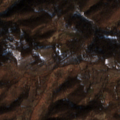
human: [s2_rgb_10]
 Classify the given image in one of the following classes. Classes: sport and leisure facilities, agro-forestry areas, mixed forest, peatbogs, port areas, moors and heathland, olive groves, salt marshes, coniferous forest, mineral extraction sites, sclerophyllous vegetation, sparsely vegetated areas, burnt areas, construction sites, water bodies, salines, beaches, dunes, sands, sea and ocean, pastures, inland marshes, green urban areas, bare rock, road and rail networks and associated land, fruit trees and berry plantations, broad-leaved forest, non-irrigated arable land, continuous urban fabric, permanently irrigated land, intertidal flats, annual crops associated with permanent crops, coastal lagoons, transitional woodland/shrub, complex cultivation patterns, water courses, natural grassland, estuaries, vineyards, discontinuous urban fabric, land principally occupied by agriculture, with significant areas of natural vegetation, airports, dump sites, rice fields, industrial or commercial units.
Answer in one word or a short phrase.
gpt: land principally occupied by agriculture, with significant areas of natural vegetation, broad-leaved forest, transitional woodland/shrub